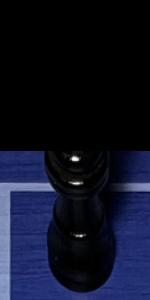
Label: Queen_Black